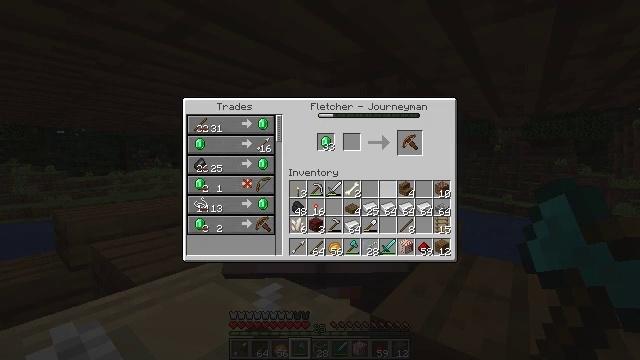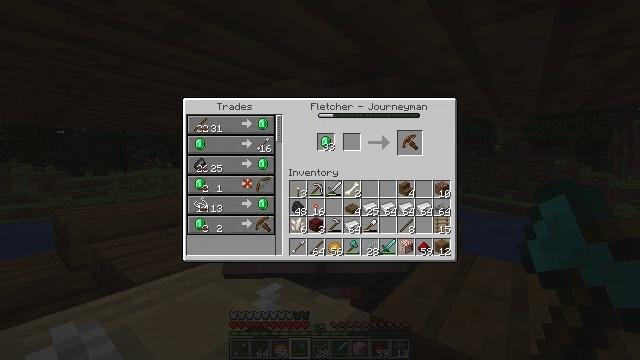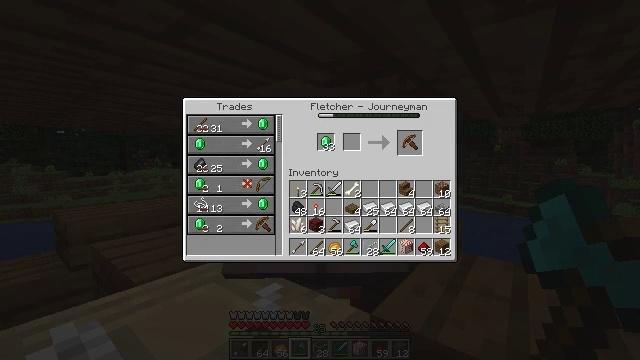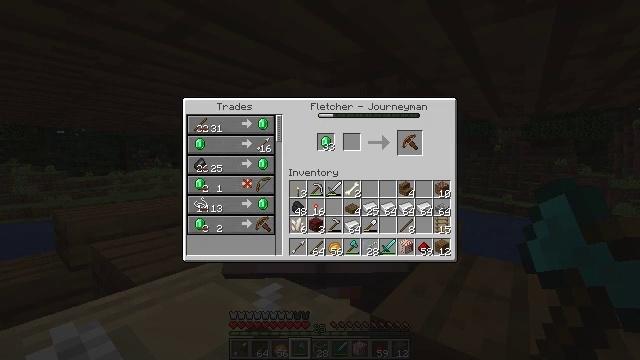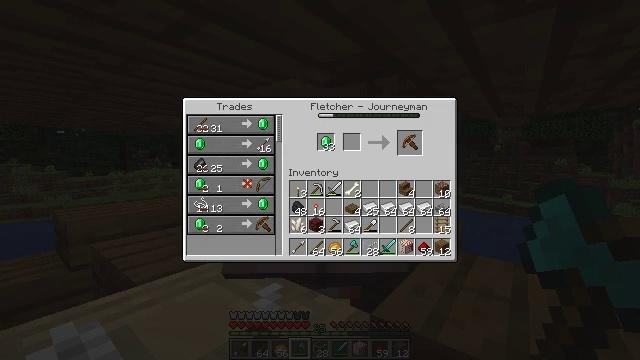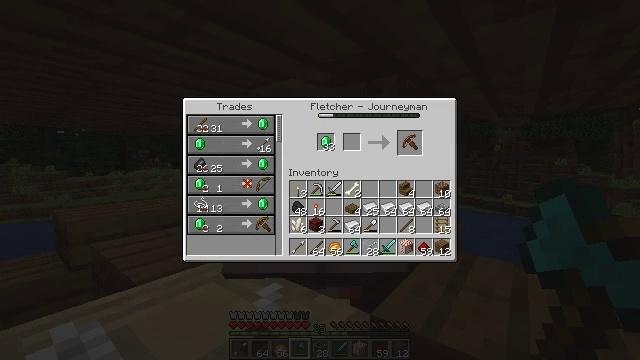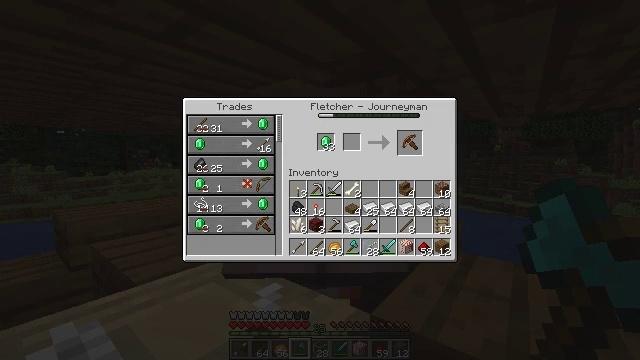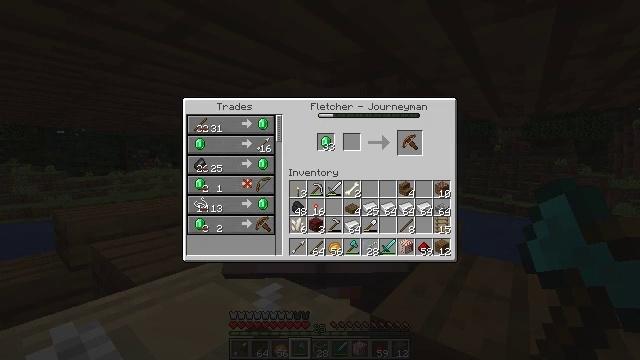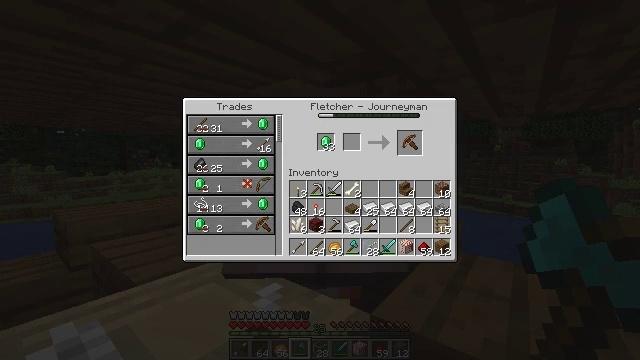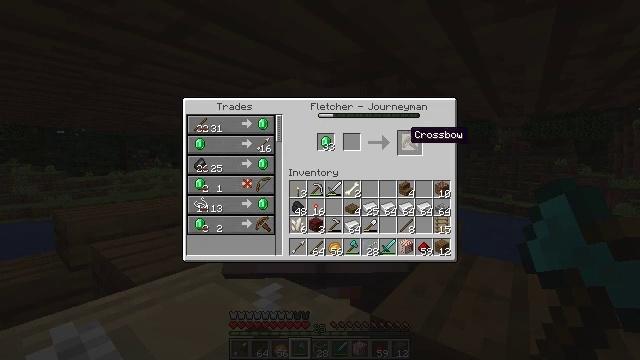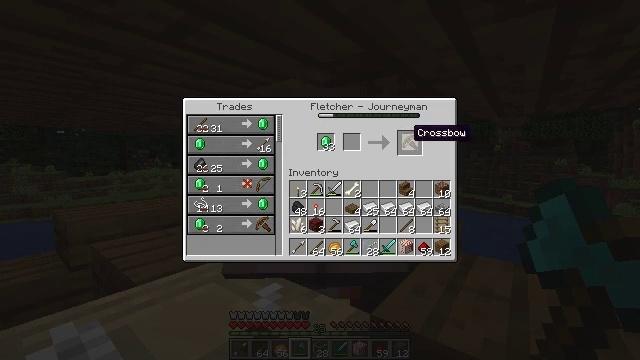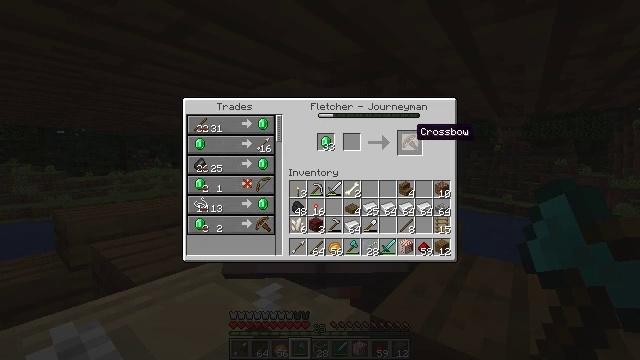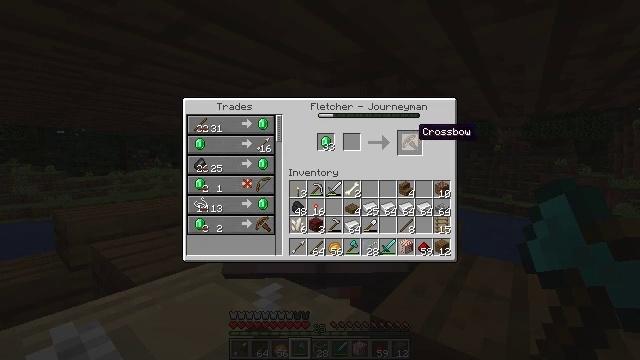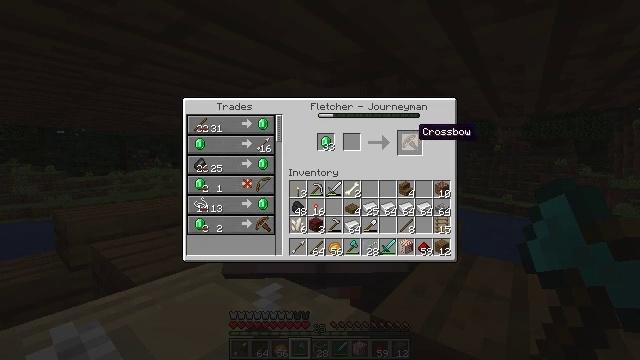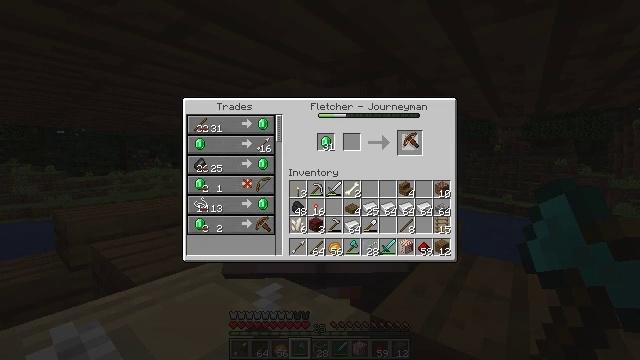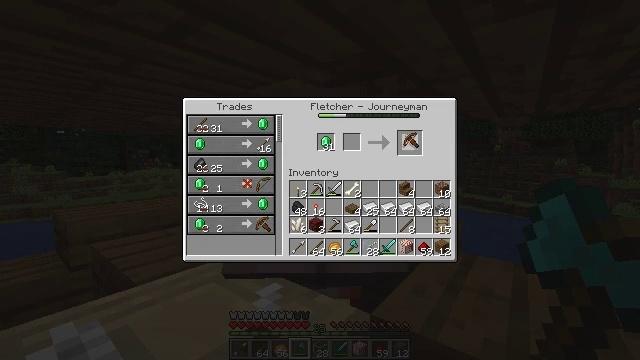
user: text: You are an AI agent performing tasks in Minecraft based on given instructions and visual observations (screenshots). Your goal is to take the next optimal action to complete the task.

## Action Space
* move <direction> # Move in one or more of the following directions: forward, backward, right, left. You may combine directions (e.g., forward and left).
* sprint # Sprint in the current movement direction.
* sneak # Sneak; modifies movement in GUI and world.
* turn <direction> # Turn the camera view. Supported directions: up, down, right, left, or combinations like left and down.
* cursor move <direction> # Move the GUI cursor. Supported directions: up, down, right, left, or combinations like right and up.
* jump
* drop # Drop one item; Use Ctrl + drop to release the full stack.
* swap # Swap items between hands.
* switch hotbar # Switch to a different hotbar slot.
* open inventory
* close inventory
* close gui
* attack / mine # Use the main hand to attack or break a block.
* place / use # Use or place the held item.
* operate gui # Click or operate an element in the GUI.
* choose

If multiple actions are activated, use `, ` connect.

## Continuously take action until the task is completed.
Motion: motion action
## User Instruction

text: Use the crafting table to craft a crossbow.
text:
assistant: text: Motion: cursor move up
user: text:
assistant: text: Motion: no_op
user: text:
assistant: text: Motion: no_op
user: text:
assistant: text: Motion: no_op
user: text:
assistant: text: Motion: no_op
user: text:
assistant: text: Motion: no_op
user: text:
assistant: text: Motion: no_op
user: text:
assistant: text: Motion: no_op
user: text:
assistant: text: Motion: no_op
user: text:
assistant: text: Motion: no_op
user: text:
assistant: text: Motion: no_op
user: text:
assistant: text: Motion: no_op
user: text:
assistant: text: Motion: no_op
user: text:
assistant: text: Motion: operate gui
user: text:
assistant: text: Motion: operate gui
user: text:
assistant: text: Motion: cursor move down, operate gui
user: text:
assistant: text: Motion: cursor move down
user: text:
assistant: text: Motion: cursor move down
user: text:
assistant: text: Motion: cursor move down
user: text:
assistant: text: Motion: no_op
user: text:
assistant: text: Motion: no_op
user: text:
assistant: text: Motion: no_op
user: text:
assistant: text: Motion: no_op
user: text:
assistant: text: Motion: operate gui
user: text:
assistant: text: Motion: operate gui
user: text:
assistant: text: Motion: operate gui
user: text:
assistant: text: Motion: no_op
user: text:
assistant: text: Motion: no_op
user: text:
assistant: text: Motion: no_op
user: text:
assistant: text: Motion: no_op